Interaction volume radius: 10 \u00c5
Interaction volume height: 15 \u00c5
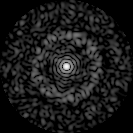
Disorder parameter: 0.8609